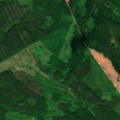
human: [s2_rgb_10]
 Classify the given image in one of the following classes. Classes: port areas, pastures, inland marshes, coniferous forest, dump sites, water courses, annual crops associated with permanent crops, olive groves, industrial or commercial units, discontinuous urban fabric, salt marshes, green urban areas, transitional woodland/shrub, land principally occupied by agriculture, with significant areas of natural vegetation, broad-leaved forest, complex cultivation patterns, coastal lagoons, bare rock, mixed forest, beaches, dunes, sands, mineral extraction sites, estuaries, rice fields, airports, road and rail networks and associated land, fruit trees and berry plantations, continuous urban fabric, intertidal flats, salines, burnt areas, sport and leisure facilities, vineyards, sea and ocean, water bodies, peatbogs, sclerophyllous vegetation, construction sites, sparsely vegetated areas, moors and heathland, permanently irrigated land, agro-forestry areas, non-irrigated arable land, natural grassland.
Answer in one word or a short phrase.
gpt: coniferous forest, mixed forest, transitional woodland/shrub